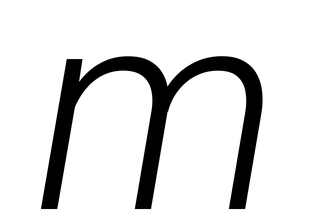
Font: Roboto-Italic_Light_Italic